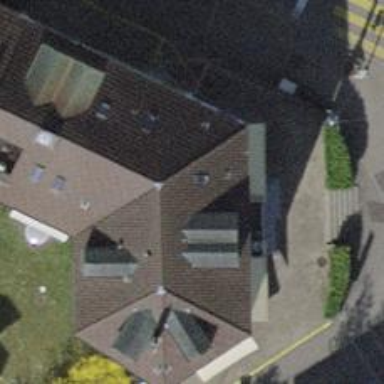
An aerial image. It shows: Kindergarten.